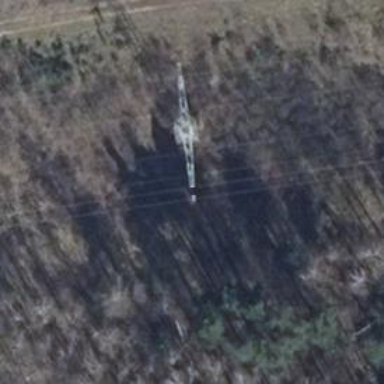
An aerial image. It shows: Power line is depicted.